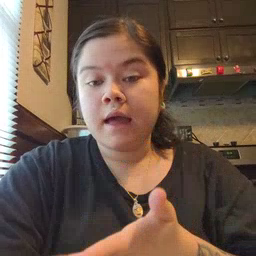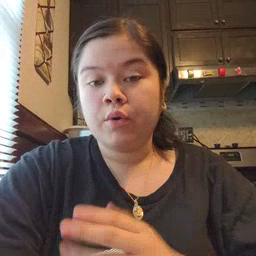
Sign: there